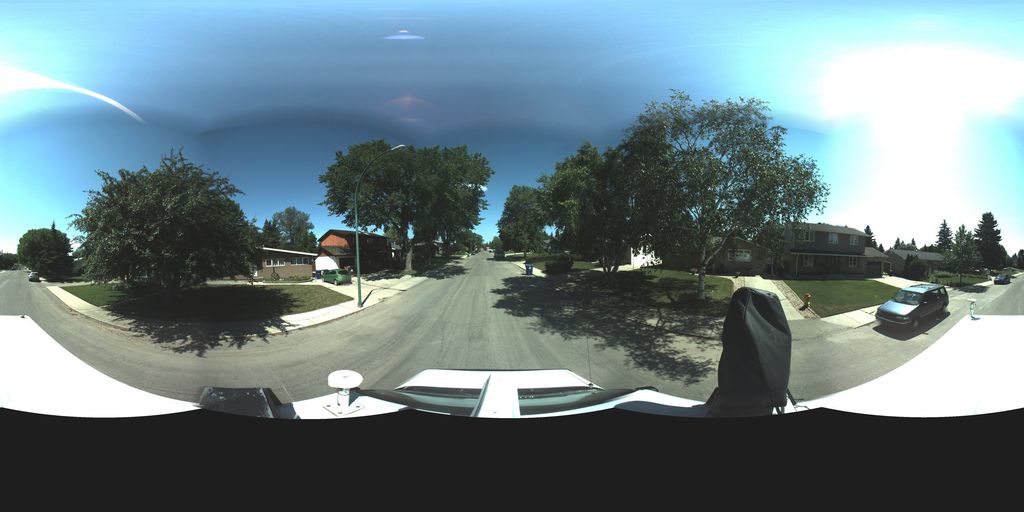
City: saskatoon